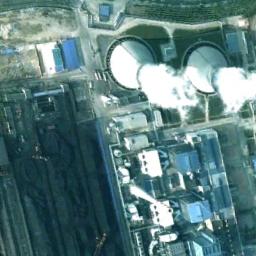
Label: thermal_power_station